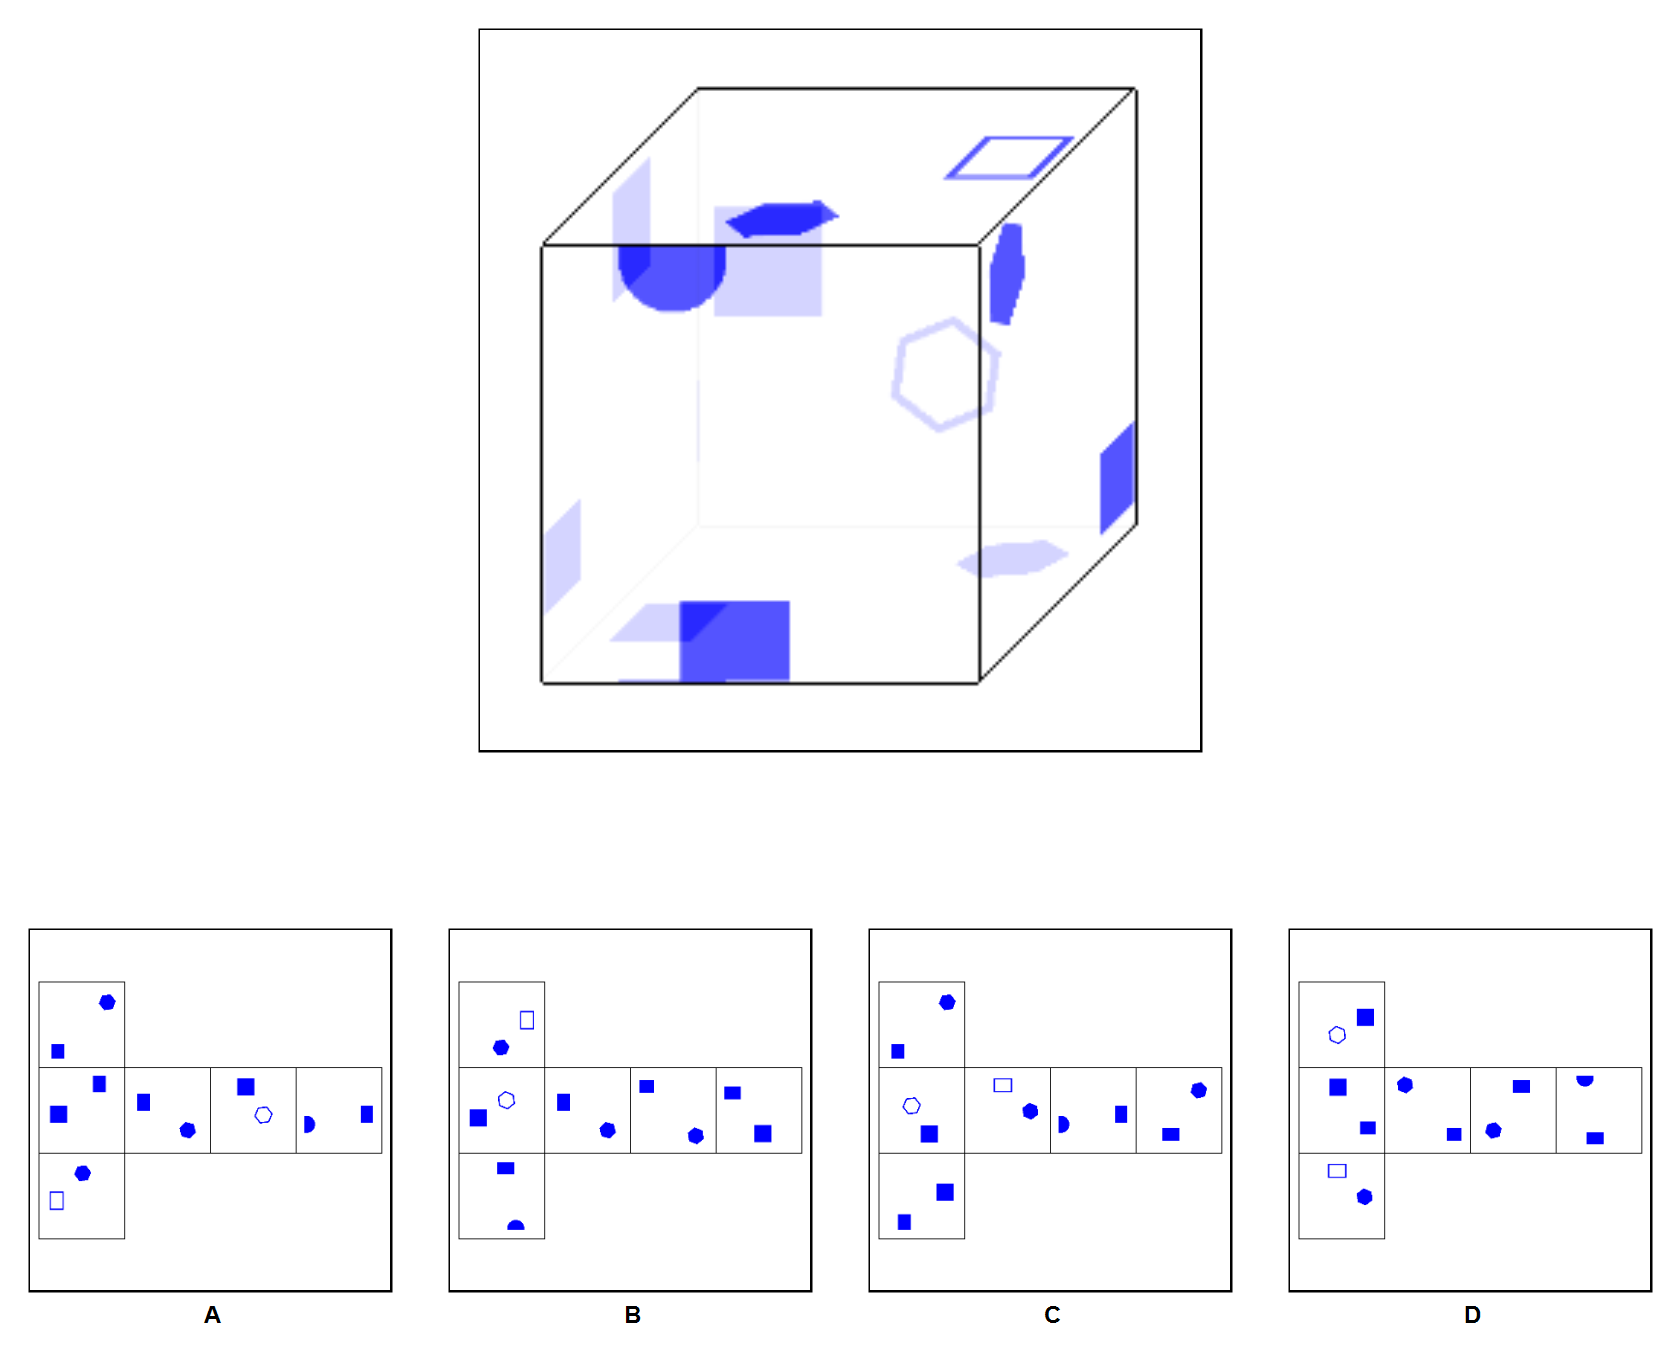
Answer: C